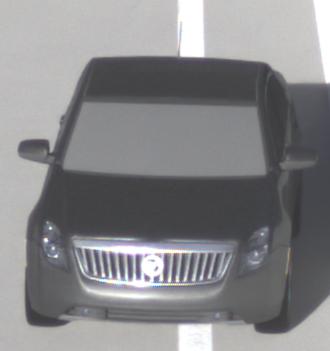
Make: Mercury
Model: Milan
Detailed model: -
Model produced from: 2009
Model produced until: 2010
Doors: 4
Color: gray
Road condition: dry road
Daytime: sunrise or sunset
Contrast: medium contrast